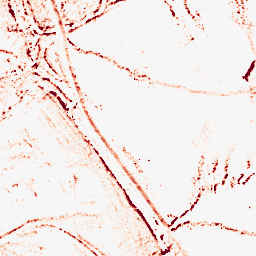
Category: morphological
Decomposition family: morphological_square
Decomposition parameters: operation: opening
size: 5
Upsampling method: sinc_blackman
Upsampling parameters: scale: 2
kernel_size: 4
Upsampling scale: 2